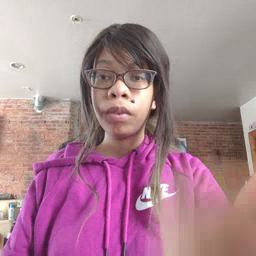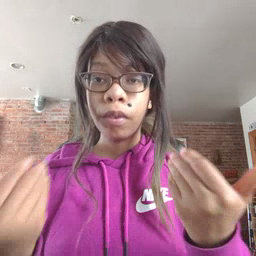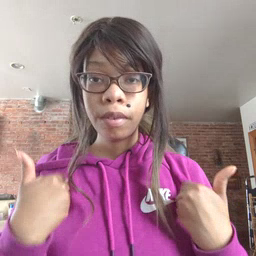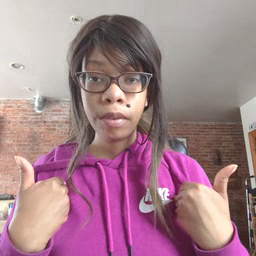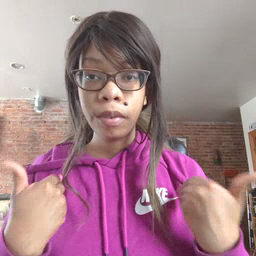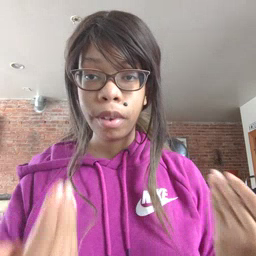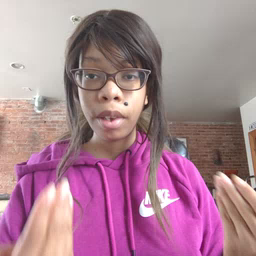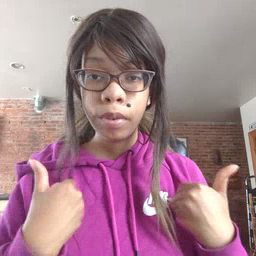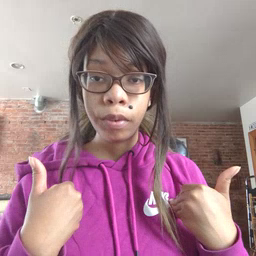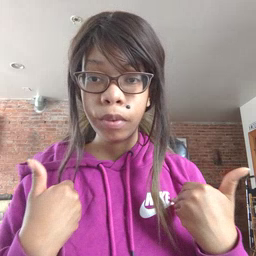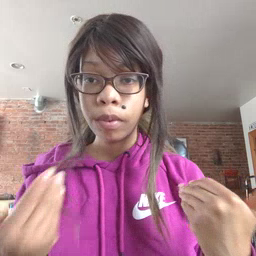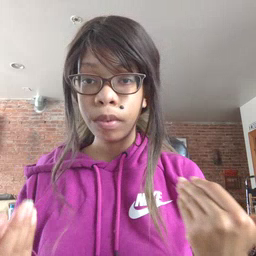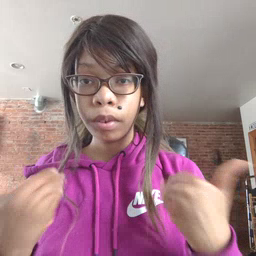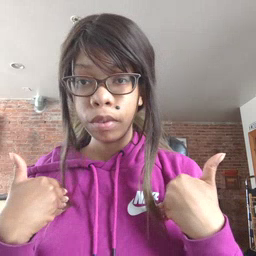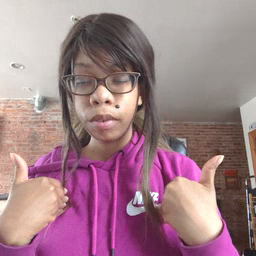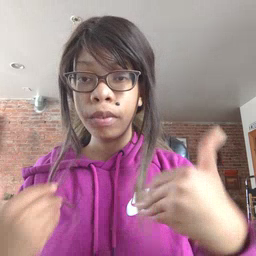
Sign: have